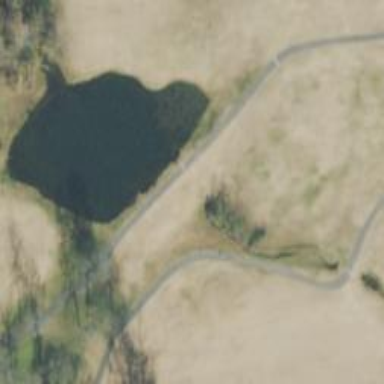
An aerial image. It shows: Water hazard in golf course. The hazard is natural water feature.